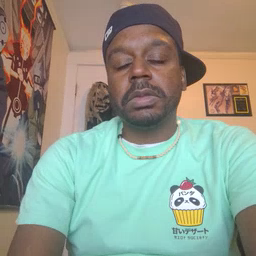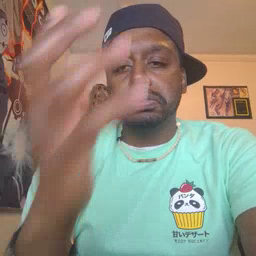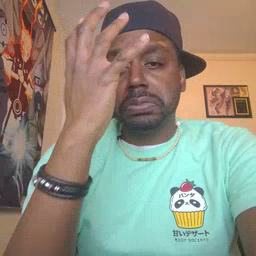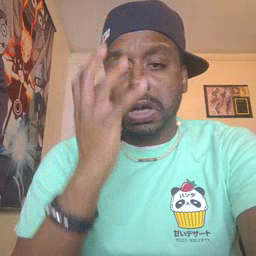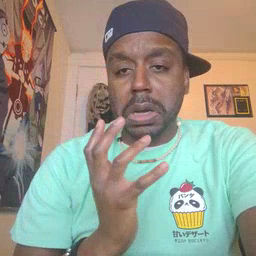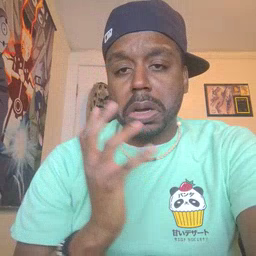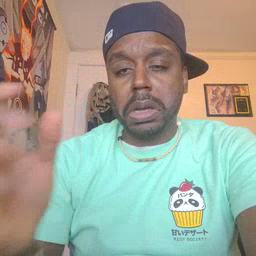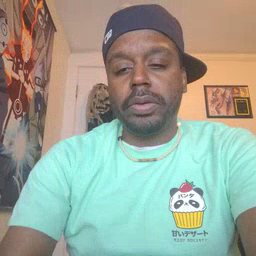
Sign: sad